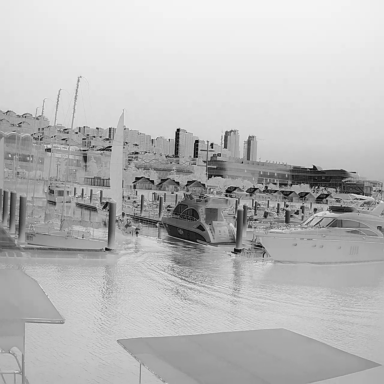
There are three sailboats in the infrared image.